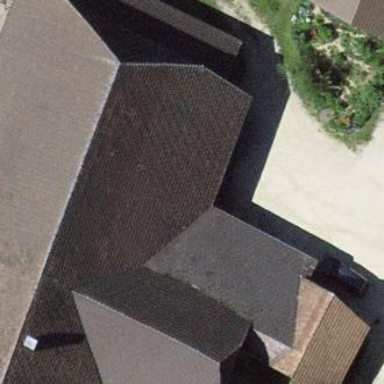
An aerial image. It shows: Farm building.